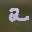
Label: 2